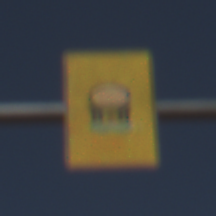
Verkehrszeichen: FahrzeugeMitWassergefaehrdenderLadungOhnePfeilsymbol
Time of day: Midday
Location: Outdoor (Nature)
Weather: PartlyCloudy
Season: NotSpecified
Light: Natural